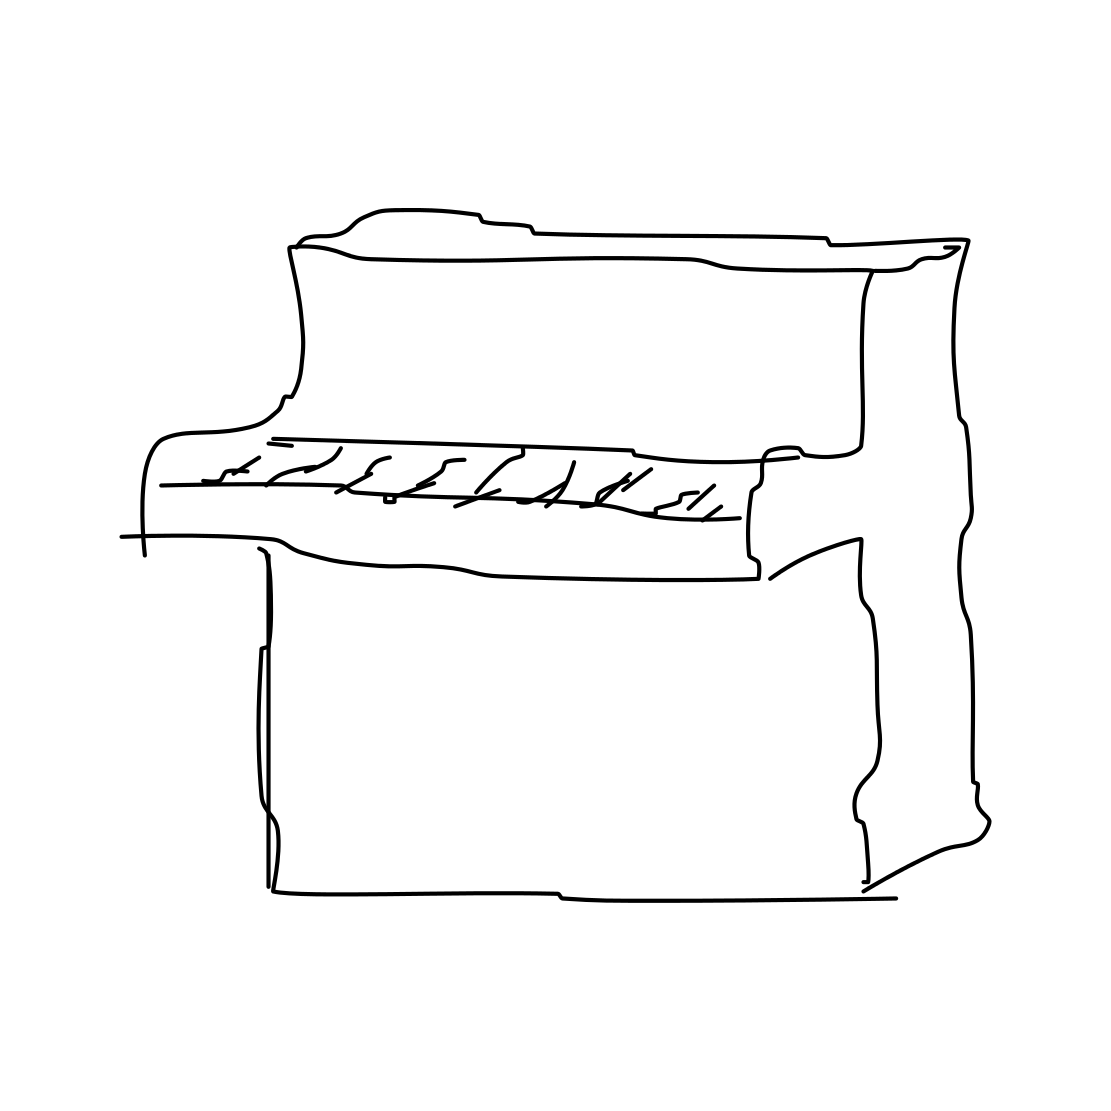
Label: piano